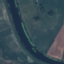
Land use / land cover: River